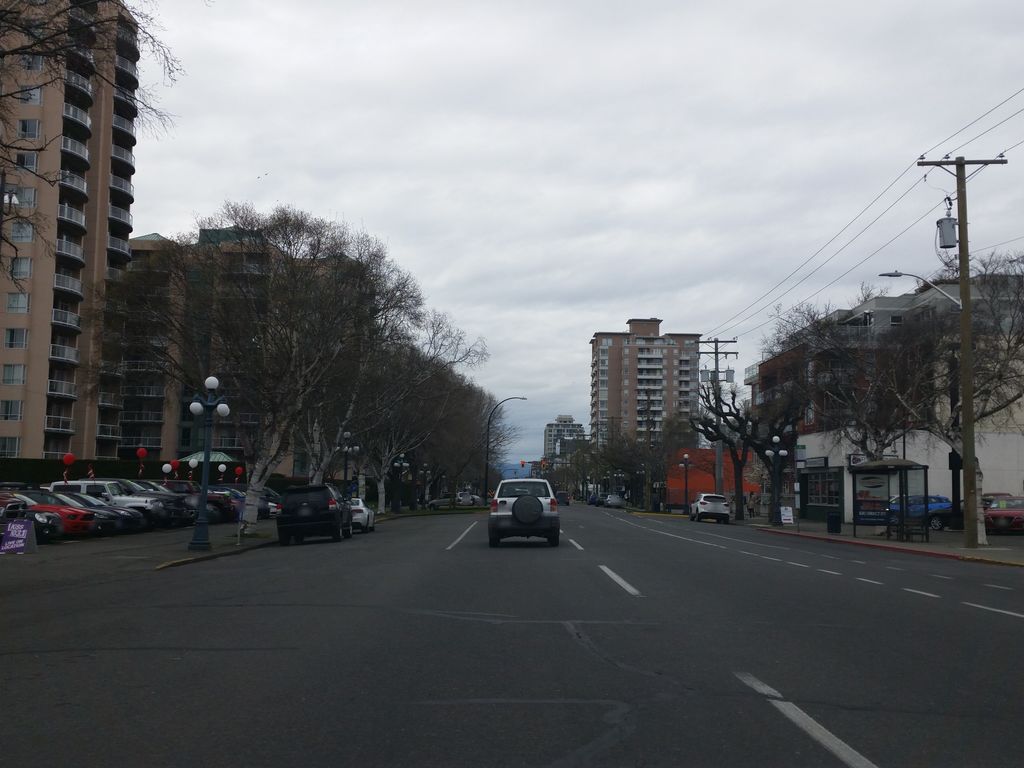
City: victoria